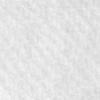
Label: no_change